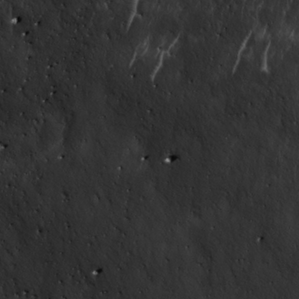
Label: non_frost